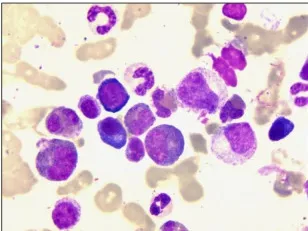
Laboratory characteristics of the patients at diagnosis. (C) Bone marrow morphology of patient #2 showed hypercellular marrow with marked eosinophilia (41% eosinophils) (Wright-Giemsa staining x1000).
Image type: pathology (giemsa)